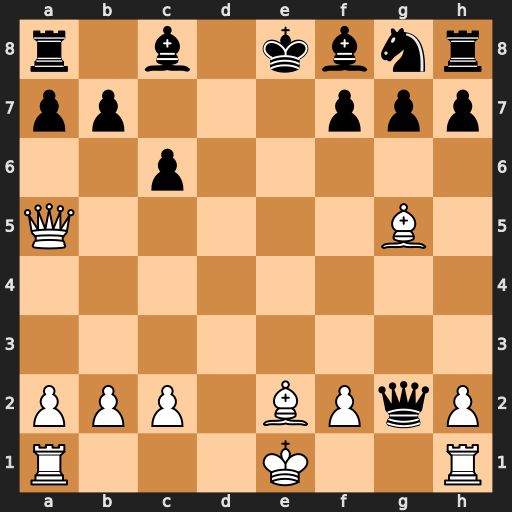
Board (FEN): r1b1kbnr/pp3ppp/2p5/Q5B1/8/8/PPP1BPqP/R3K2R
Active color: w
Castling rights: KQkq
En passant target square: -
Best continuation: Qd8#